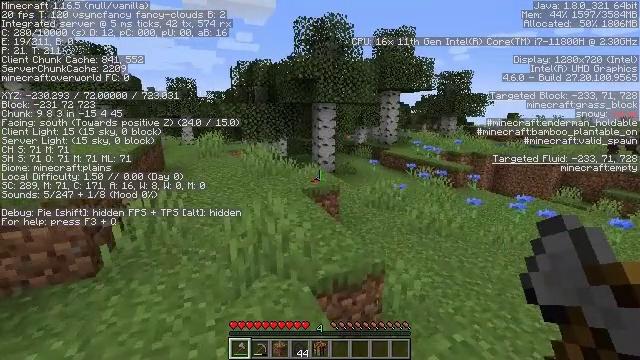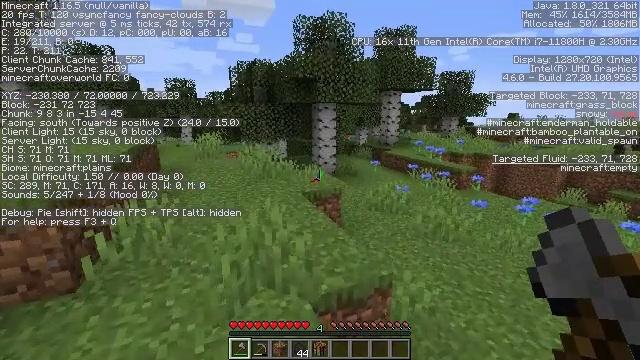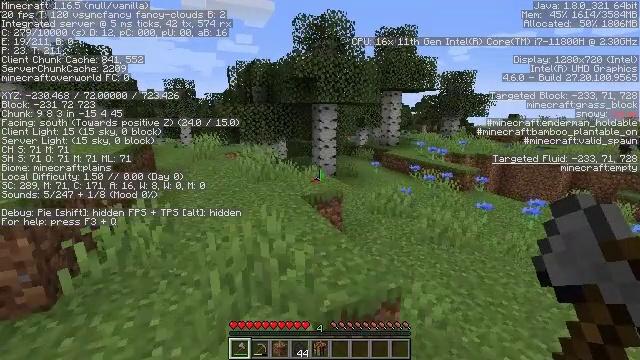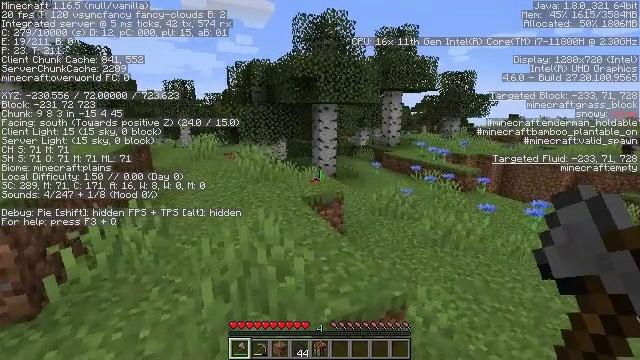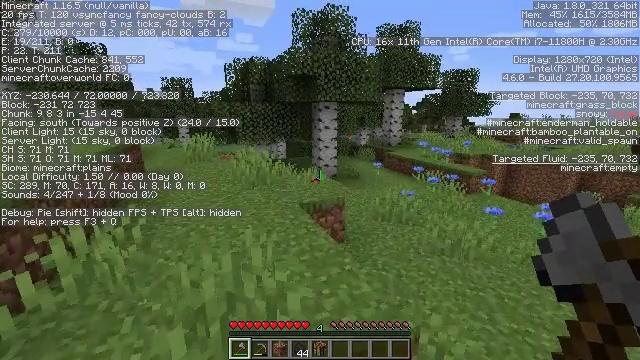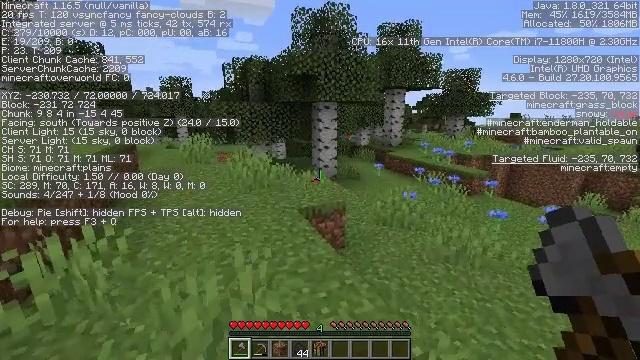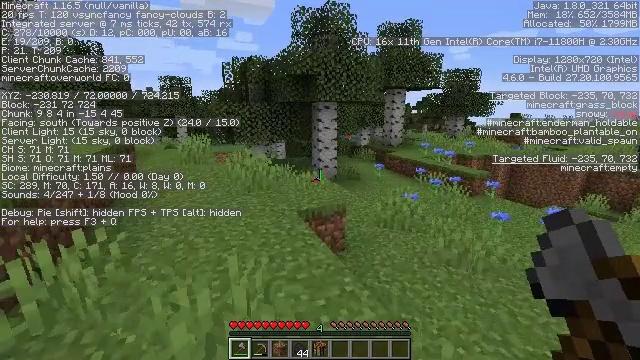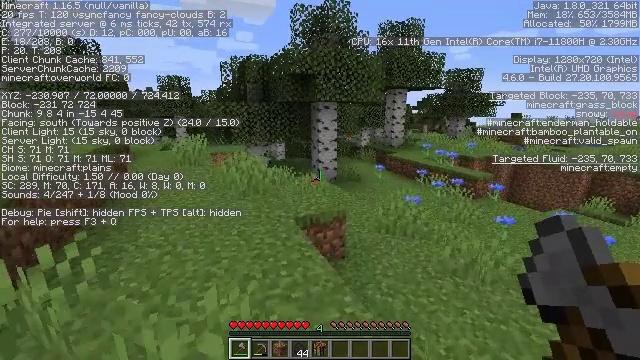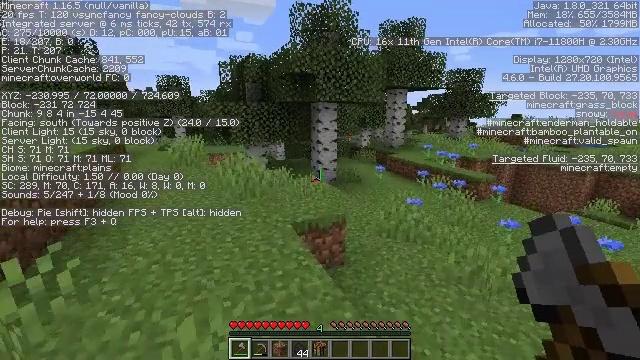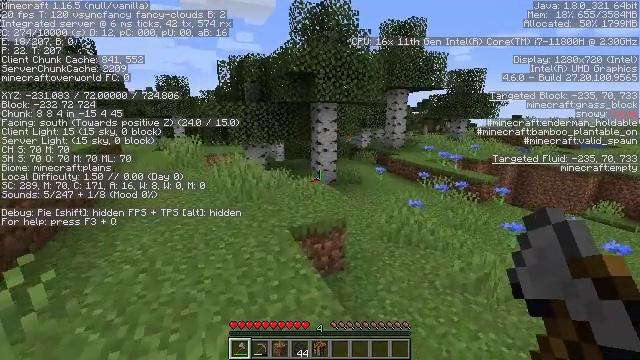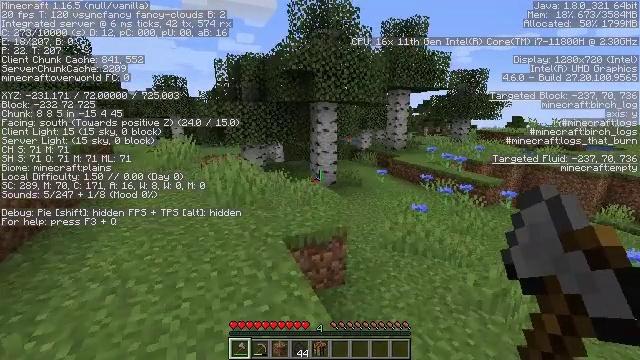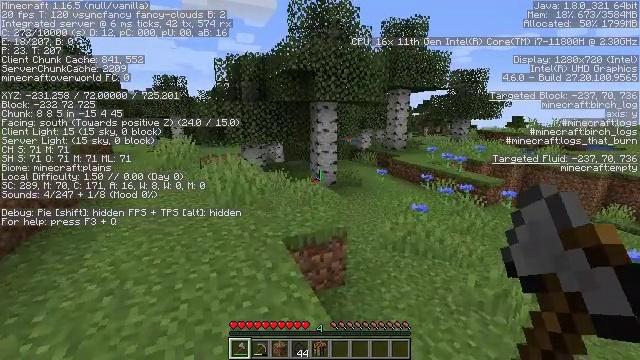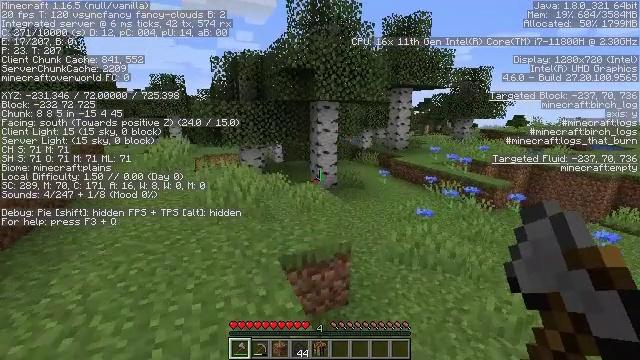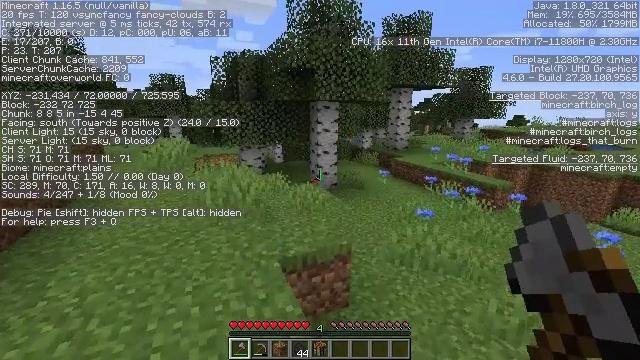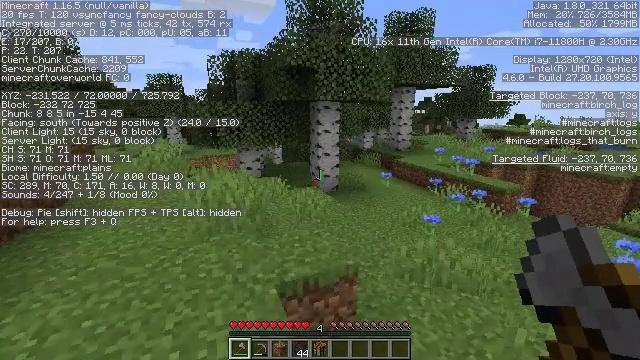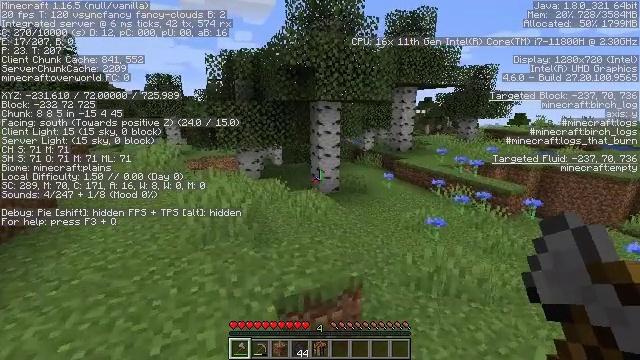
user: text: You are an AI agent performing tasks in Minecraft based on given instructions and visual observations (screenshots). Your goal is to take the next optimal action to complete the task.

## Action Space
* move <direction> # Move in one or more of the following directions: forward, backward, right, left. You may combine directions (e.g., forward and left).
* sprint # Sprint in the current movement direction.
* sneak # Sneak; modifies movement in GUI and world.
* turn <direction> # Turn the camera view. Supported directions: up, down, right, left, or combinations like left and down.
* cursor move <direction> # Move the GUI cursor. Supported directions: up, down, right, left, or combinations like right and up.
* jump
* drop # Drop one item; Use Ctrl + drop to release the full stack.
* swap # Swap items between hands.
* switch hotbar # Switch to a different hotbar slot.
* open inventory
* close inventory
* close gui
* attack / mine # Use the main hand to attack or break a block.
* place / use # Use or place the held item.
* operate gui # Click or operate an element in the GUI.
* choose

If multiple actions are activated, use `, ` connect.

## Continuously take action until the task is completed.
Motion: motion action
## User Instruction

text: Harvest birch logs from birch trees.
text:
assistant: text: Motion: move forward
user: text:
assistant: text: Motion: move forward
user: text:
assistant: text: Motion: move forward
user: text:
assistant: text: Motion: move forward
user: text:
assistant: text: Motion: move forward
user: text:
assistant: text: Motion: move forward
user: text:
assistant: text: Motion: move forward
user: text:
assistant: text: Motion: move forward
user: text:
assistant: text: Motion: move forward
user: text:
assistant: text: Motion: move forward
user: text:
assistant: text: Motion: move forward
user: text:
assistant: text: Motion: move forward
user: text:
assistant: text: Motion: move forward
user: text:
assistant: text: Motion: move forward
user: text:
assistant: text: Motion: move forward
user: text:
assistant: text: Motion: move forward
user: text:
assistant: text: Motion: move forward
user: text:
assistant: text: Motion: move forward
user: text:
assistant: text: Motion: move forward
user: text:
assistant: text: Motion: move forward
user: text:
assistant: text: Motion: move forward
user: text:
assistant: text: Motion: move forward and move right
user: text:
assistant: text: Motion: move forward and move right
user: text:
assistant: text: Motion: move forward and move right
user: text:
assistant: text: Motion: move forward and move right
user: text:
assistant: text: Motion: move forward and move right
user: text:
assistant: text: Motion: move forward and move right
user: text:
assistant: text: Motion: move forward and move right
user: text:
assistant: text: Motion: move forward and move right
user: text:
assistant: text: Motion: move forward and move right